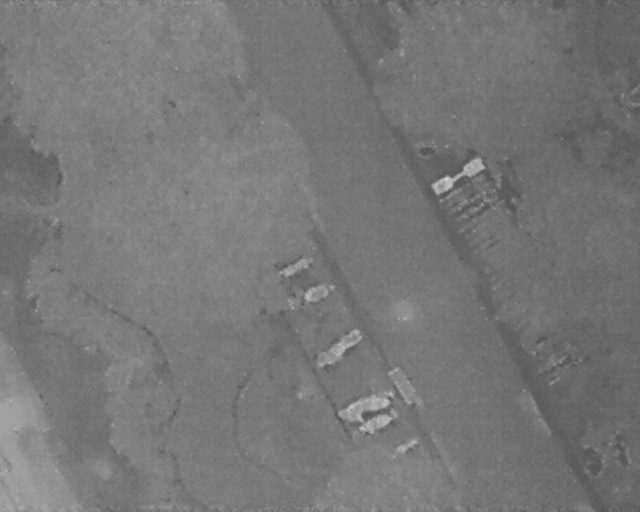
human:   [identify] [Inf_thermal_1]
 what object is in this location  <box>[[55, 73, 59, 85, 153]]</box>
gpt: <ref>1 large bicycle at the bottom</ref>

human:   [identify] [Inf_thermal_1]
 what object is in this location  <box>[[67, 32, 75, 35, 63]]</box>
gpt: <ref>1 large bicycle at the right</ref>